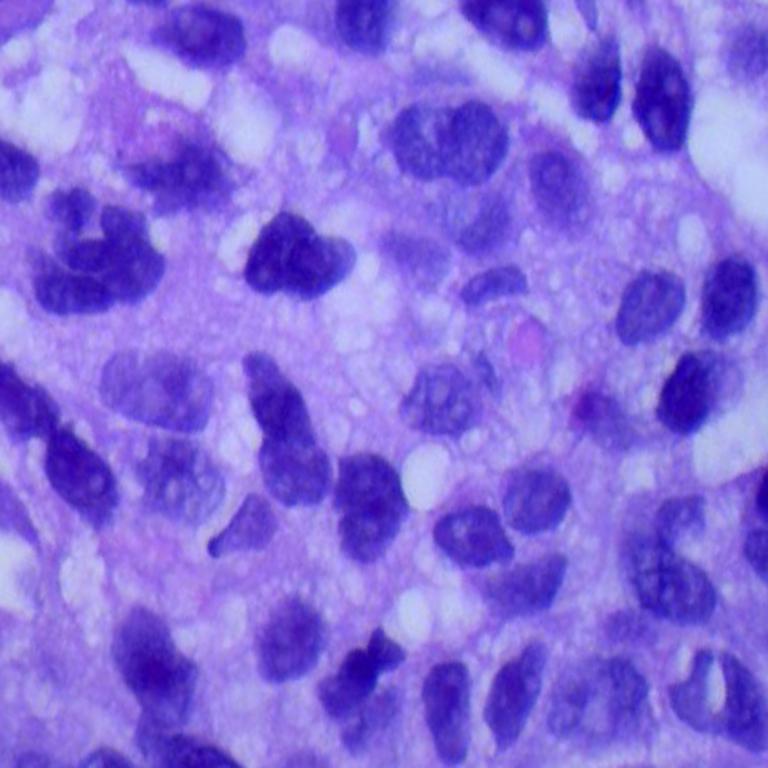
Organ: lung
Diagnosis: squamous carcinomas